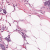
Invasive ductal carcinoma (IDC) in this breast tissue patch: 1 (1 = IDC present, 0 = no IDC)